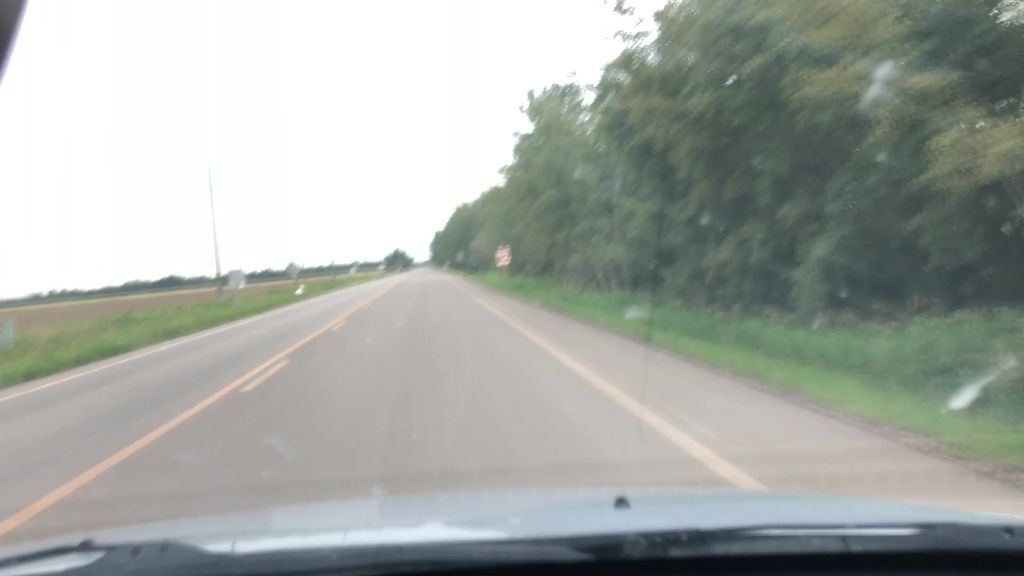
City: edmonton